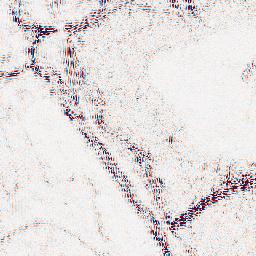
Category: wavelet
Decomposition family: wavelet_reverse_biorthogonal
Decomposition parameters: wavelet: rbio5.5
level: 2
Upsampling method: quartic
Upsampling parameters: scale: 8
Upsampling scale: 8